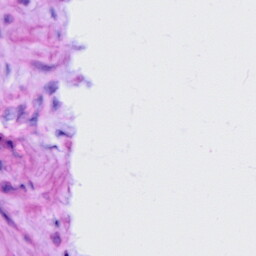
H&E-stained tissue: Cervix